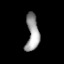
Tissue: lung
Cell type: Fibroblasts
Senescence score: 0.5726
Nuclear area (px): 461
Mean DAPI intensity: 155.51